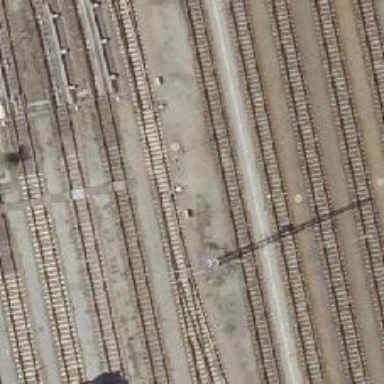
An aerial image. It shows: Railway switch.